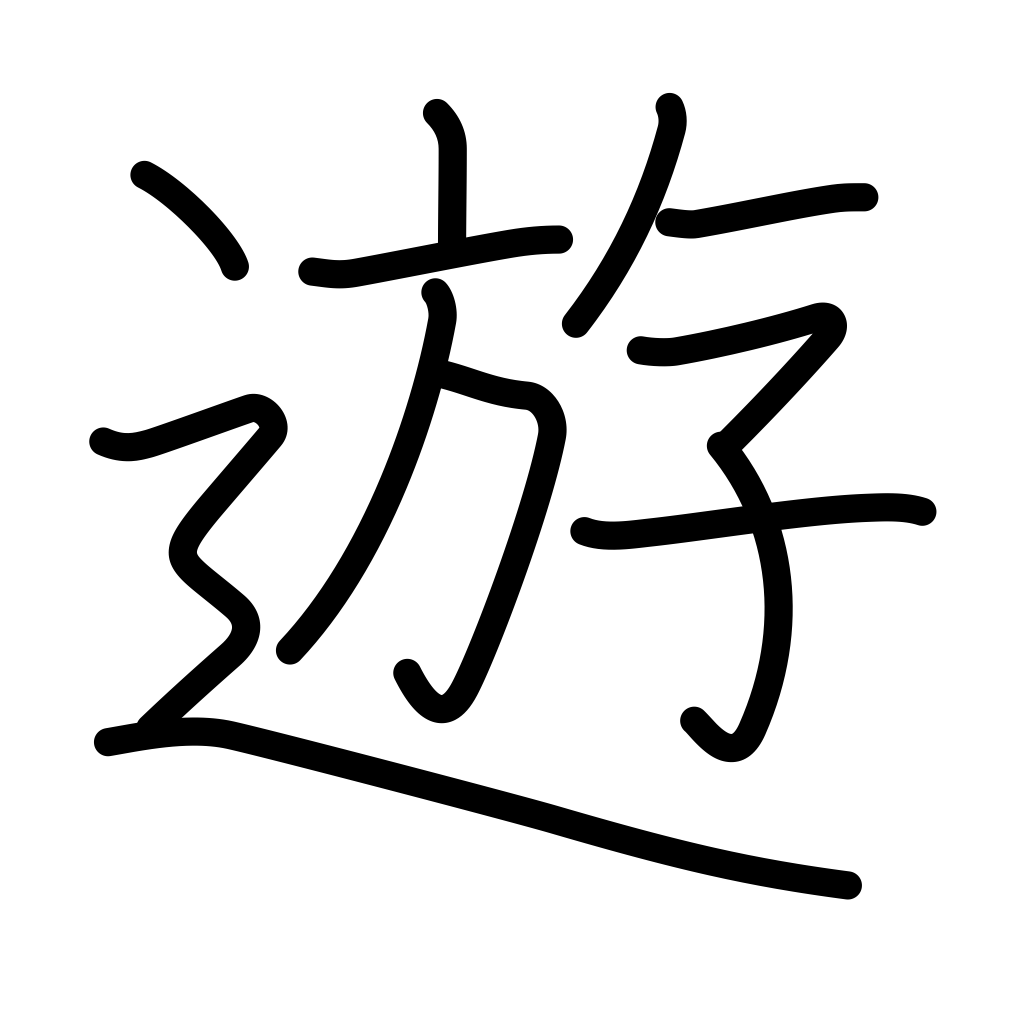
Meaning: play